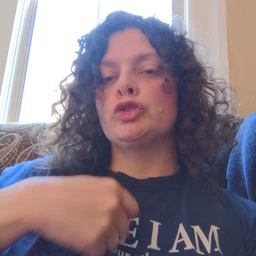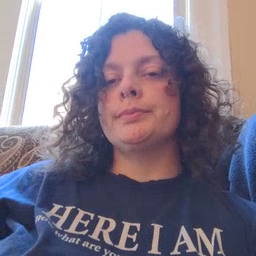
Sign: there